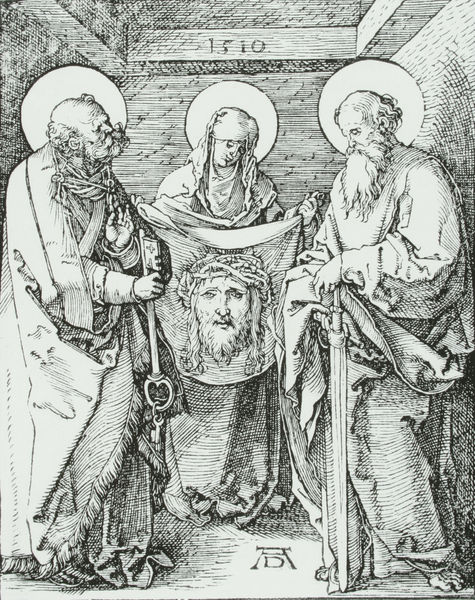
Titel: Kleine Passion - Veronika zwischen den Heiligen Peter und Paul
Künstler: Albrecht Dürer
Standort: viele Standorte
Institution: Seriendruck
Schlagwörter: dunkel, gruppe, kopf, mann, schatten, weiß, menschen, frau, grau, hell, holz, kleid, licht, mund, männer, nase, raum, schwarz, zeichnung, zimmer, blick, schleier, tuch, bart, bärte, gesichter, schnurrbart, augen, blicke, falten, gesicht, halten, mensch, präsentation, stehen, gesten, hände, signatur, boden, gewand, haare, mantel, stoff, tücher, decke, drei, gewänder, krone, locken, kreis, beine, füße, holzschnitt, mauer, ziegel, grafik, graphik, weis, kopftuch, glatze, balken, faltenwurf, jahreszahl, abbild, glatzen, druck, schnitt, schraffur, stich, schwert, kreise, holzdruck, mäntel, kranz, halbglatze, heiligenschein, stirnglatze, christus, jesus, leichentuch, antik, toga, dornen, umhänge, heilige, schlüssel, dürer, zeichnun, jünger, heilig, maria, kupferstich, magdalena, rosenkranz, maria magdalena, veronika, petrus, abdruck, dornenkrone, abbildung, dornenkranz, joseph, schlüsse, nürnberg, markus, tiefdruck, heiligenscheine, katharina, grabtuch, albrecht, albrecht dürer, apostel, wunder, totentuch, passion, datiert, schweisstuch, vera icon, vera ikon, aposteln, paulus, acheropoiten, archeiropoieton, dornkröne, heilige veronika, heiligscheine, icon vero, imago, zeigelmauer, heiligen drei könige, 1510, veronik, #bart, renaissence